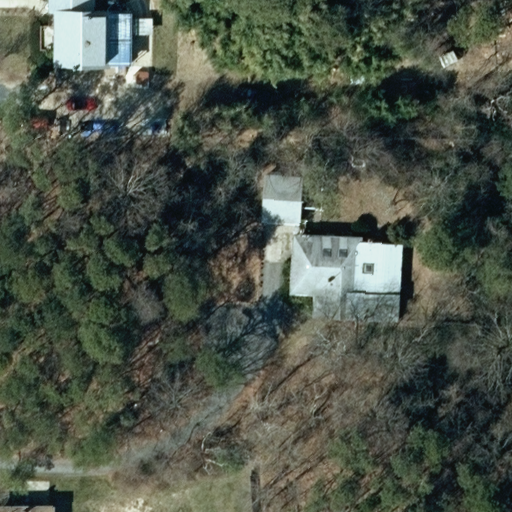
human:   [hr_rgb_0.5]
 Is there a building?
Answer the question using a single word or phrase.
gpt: yes

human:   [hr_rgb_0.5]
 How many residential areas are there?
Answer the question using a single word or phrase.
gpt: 1

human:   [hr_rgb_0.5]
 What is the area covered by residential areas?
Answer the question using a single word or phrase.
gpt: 4525m2

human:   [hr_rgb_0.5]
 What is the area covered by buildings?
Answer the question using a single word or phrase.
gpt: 667m2

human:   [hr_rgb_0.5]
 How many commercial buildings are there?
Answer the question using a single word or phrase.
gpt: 0

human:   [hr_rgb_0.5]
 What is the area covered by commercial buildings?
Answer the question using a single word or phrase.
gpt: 0m2

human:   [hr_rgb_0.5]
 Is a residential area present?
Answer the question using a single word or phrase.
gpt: yes

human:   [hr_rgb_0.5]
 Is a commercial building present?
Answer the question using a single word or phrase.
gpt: no

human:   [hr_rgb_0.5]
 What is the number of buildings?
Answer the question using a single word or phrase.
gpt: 4

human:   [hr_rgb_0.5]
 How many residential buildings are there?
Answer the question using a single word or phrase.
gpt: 3

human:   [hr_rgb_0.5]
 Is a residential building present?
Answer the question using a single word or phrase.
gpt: yes

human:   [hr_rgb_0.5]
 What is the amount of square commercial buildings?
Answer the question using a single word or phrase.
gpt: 0

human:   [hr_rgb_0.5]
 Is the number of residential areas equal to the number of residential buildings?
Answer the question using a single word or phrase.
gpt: no

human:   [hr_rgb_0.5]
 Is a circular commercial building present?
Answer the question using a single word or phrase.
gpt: no

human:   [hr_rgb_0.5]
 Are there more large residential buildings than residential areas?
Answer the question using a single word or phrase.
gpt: no

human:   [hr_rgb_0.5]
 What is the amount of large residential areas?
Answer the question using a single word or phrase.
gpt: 1

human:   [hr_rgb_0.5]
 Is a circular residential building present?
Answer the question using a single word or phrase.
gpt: no

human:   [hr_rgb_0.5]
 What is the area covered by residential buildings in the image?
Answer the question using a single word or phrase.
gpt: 586m2

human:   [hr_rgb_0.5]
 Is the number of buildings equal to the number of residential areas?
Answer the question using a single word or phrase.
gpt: no

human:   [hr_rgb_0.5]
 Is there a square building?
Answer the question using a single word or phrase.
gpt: no

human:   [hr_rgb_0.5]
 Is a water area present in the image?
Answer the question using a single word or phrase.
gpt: no

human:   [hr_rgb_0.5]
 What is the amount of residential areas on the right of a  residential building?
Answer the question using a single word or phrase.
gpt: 1

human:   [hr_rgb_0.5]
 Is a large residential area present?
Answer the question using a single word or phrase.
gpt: yes

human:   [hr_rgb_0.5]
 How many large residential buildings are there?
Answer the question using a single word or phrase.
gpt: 0

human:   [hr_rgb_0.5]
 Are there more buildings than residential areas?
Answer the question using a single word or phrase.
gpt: yes

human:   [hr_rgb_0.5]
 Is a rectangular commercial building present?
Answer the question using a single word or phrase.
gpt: no

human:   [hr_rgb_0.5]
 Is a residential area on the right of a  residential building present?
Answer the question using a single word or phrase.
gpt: yes

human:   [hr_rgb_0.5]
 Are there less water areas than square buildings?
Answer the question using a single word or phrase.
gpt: no

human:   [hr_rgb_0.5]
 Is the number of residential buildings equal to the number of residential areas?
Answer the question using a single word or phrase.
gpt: no

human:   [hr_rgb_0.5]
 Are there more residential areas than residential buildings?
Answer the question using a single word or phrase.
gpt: no

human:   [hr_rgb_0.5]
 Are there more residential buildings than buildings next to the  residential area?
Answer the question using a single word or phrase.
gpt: no

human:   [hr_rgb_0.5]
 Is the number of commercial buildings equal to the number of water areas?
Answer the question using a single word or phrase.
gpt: yes

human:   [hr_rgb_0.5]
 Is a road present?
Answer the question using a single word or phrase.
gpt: no

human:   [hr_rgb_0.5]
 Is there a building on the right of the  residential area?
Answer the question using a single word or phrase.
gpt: no

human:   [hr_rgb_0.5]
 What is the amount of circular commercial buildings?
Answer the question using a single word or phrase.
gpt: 0

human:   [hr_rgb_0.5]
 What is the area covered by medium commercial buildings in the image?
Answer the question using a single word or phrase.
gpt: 0m2

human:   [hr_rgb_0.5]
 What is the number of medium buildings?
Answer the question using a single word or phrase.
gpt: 2

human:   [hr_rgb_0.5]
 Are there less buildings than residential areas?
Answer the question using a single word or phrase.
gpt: no

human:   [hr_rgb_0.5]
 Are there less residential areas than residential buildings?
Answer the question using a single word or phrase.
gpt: yes

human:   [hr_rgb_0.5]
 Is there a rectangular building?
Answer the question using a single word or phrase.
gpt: yes

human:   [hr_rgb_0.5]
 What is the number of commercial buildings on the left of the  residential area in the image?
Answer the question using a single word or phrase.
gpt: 0

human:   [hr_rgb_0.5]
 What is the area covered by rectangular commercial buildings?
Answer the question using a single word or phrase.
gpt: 0m2

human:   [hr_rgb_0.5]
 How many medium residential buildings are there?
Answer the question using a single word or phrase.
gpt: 2

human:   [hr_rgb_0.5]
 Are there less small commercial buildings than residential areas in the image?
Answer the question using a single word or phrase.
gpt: yes

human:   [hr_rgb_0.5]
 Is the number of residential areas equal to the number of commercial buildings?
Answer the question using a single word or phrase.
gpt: no

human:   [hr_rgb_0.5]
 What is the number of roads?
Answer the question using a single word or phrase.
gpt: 0

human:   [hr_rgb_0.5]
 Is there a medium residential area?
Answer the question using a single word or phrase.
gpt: no

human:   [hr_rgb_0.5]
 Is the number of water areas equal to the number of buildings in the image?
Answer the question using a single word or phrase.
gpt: no

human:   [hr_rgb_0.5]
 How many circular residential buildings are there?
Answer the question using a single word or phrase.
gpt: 0

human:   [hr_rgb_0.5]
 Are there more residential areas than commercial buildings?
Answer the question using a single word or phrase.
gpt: yes

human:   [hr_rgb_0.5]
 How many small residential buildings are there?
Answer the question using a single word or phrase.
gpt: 1

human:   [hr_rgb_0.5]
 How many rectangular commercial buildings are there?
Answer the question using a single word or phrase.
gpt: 0

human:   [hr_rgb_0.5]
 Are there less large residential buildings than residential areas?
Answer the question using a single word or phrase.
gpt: yes

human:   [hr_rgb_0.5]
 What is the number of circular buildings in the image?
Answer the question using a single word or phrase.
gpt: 0

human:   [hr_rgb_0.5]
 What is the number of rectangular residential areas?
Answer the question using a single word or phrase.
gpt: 1

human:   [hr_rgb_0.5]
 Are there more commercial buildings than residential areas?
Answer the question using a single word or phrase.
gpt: no

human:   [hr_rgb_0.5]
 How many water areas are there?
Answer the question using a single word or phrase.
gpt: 0

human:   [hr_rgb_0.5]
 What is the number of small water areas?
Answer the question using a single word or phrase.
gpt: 0

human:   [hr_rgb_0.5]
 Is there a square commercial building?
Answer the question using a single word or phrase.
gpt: no

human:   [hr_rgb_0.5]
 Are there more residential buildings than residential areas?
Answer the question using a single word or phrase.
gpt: yes

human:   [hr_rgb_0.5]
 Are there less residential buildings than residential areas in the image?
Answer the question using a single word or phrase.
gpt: no

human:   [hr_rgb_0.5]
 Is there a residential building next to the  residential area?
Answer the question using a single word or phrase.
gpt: yes

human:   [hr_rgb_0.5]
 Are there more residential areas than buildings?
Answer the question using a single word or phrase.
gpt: no

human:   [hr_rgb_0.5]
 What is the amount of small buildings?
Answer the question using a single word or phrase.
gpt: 2